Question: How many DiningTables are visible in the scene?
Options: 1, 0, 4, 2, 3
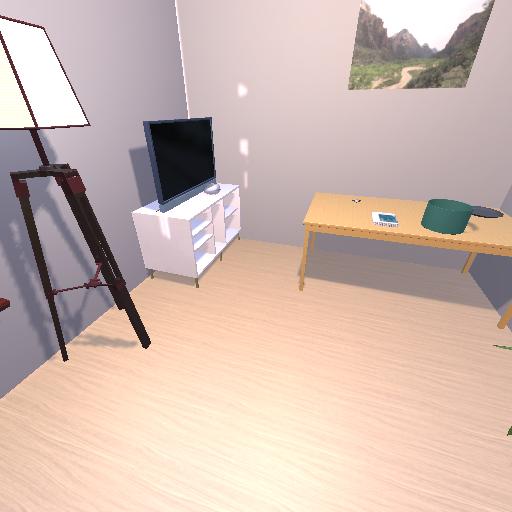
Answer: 1